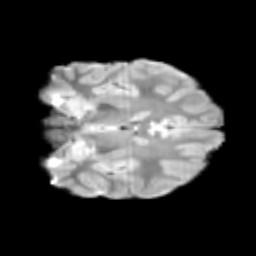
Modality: T2w
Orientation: coronal
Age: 12
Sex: male
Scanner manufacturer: siemens
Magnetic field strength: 3 T
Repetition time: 3.8 s
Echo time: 0.07 s